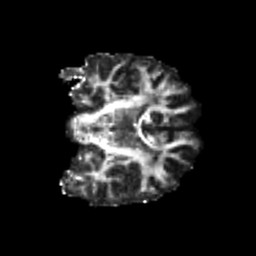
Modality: FA
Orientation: coronal
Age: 24
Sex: male
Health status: healthy
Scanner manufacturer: philips
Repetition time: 7.394 s
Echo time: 0.08599 s